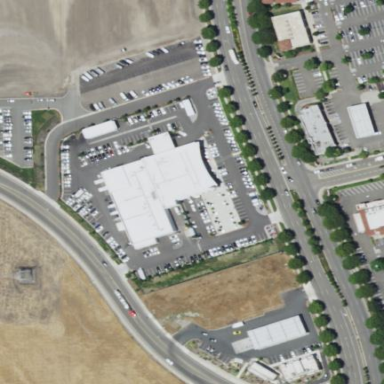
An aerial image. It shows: Building housing car shop.